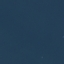
Land use / land cover: SeaLake